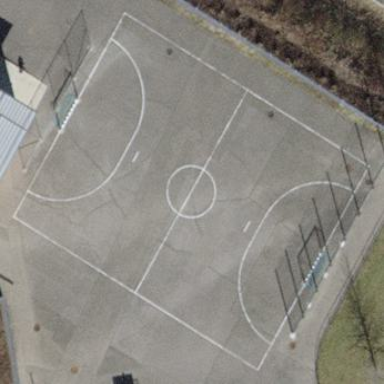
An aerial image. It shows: Asphalt pitch designated for handball on leisure land.